Question: I've googled this issue and found very little help relevant to my issue, although a lot of information about fixing a similar issue on IE10. This is occurring on IE11, both on desktop & on Windows Phone.
If I log in on IE, it works correctly; however if I tick "Keep me logged in", as soon as it redirects me to my user homepage, I'm no longer logged in. This issue does not occur in Chrome.

I'm using .NET 4.5 with C# as the backend language. (ASP.NET, as mentioned)
Here's my relevant login code:
'''
else if (ModelState.IsValid)
{
try
{
if (WebSecurity.Login(model.UserName, model.Password, persistCookie: model.RememberMe))
{
return RedirectToAction("Landing", "Home", null);
}
else
{
ModelState.AddModelError("Password", "This password does not match the account you are trying to log in to.");
}
}
catch (System.InvalidOperationException e)
{
ModelState.AddModelError("", "Invalid operation exception occured: " + e.Message);
}
}
'''
I can confirm:
- - -
Is anyone familiar with this issue or have any idea how to correct it?
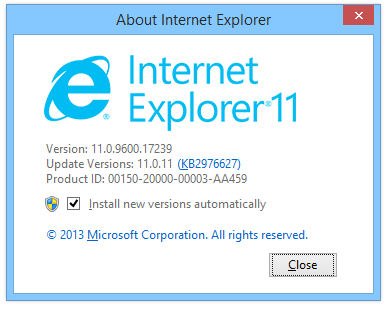
Answer: Add 'cookieless="UseCookies"' to the '<forms>' element of your web.config. It should look something like this:
'''
<authentication mode="Forms">
<forms loginUrl="your login url" cookieless="UseCookies" ... />
</authentication>
'''